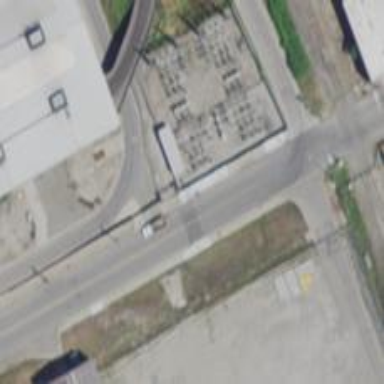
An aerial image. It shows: Power pole.